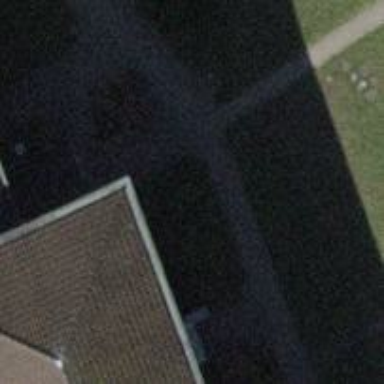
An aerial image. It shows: Footway made of paving stones.